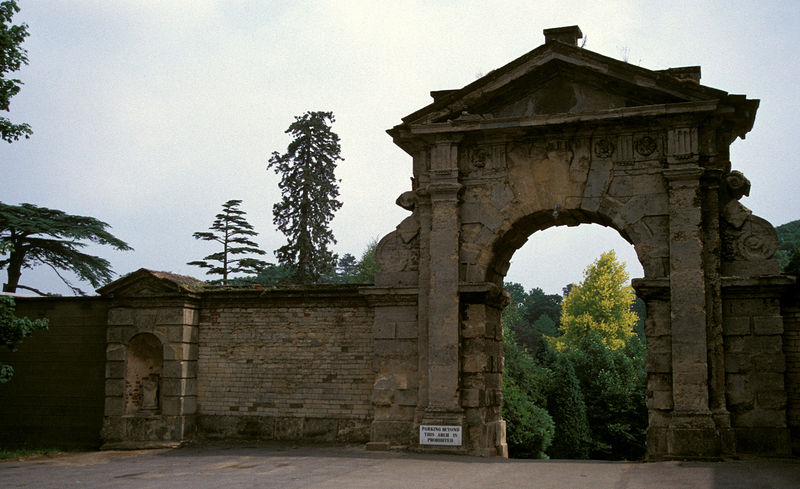
Titel: Parktor
Künstler: Leone Leoni
Standort: Stowe, Buckinghamshire
Institution: Stowe Landscape Gardens
Schlagwörter: baum, berg, blau, blätter, felsen, himmel, schatten, wolken, bäume, dreieck, grün, landschaft, ocker, äste, braun, licht, pfeiler, schwarz, säule, säulen, weiss, dach, park, schloss, weg, wolke, beige, alt, wand, architektur, barock, stein, steine, ast, natur, boden, blatt, tal, wald, rund, garten, statue, zypressen, schrift, bogen, berge, fels, giebel, mauer, ziegel, hof, steinmauer, platz, pilaster, rundbogen, tannen, querformat, wachhaus, verzierung, durchgang, tor, foto, fotografie, eingang, fugen, nische, schild, ruine, durchblick, torbogen, himmeö, beschriftung, worte, friedhof, tanne, rom, kapitell, fries, dreiecksgiebel, portal, sims, kaputt, öffnung, voluten, antik, zerstört, stadtmauer, ausgang, volute, pinie, schnecke, schnecken, verzierungen, wort, zerfall, historisch, gibel, andenken, vorplatz, gemauert, bossen, halbsäule, limes, schuld, rest, runine, stadtbefestigung, einang, burghof, fotop, ütor, aportal, torbigen, gebäudestück, gedänkstein